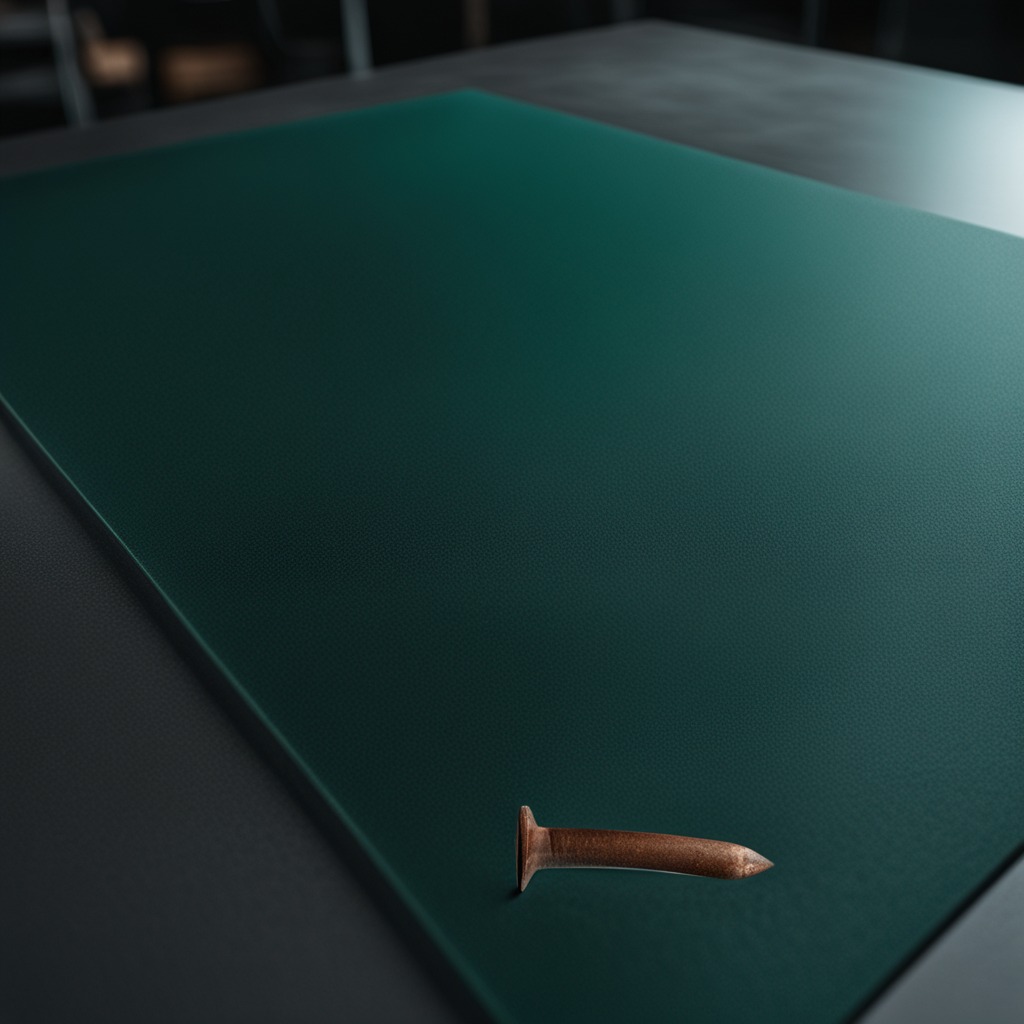
A nail is lying on the tabletop.